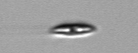
Label: pennate